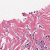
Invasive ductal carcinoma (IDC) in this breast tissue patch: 0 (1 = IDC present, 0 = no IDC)